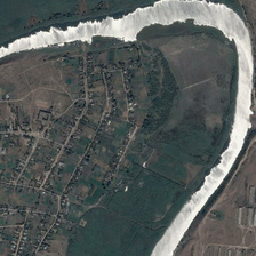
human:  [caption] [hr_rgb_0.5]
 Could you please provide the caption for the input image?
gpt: there are many green fields near the river .

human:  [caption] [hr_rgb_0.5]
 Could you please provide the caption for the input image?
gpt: The upper reaches are surrounded by a river on a woody land, while the other side is poor.

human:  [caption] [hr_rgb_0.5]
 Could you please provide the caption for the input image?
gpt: there is a wide river on the land .

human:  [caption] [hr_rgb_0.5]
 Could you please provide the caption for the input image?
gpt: a curved river flows through two sides of the land ,while the trees , while the desolate .

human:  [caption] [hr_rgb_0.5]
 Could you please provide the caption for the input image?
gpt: It is surrounded by the river upstream of the tree, and the other side is very poor.